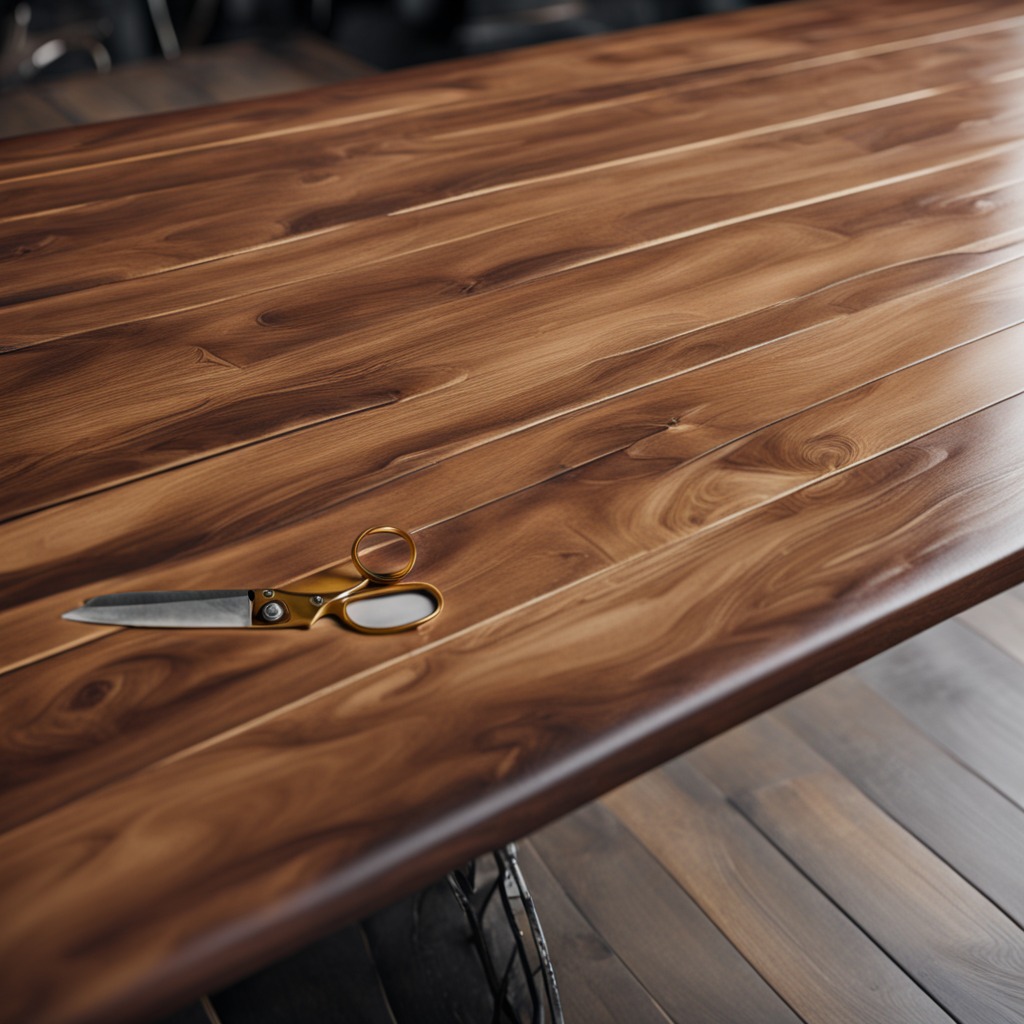
A scissor is lying on the oil-spilled wooden table in a vintage motorcycle garage.